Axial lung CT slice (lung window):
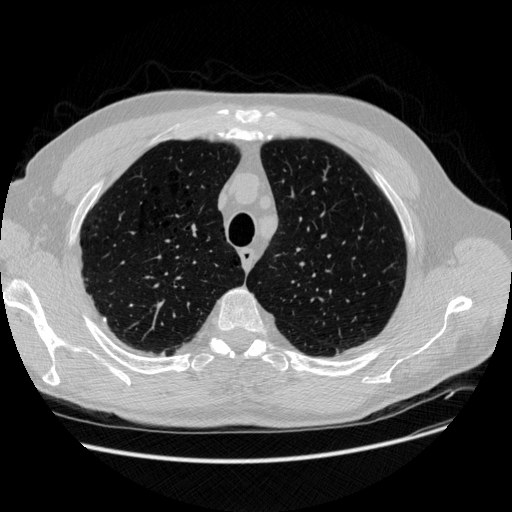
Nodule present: no